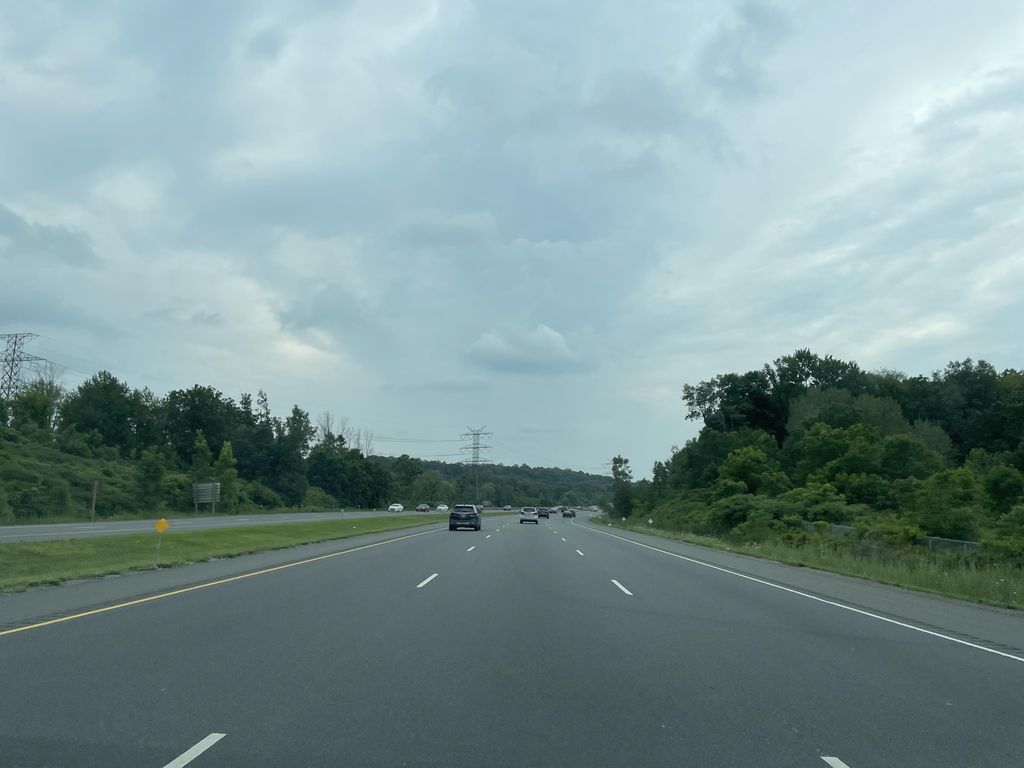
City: hamilton